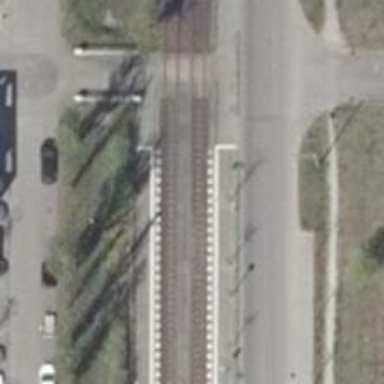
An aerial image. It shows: Tram stop position for public transport.